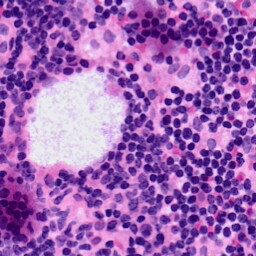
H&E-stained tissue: LymphNode